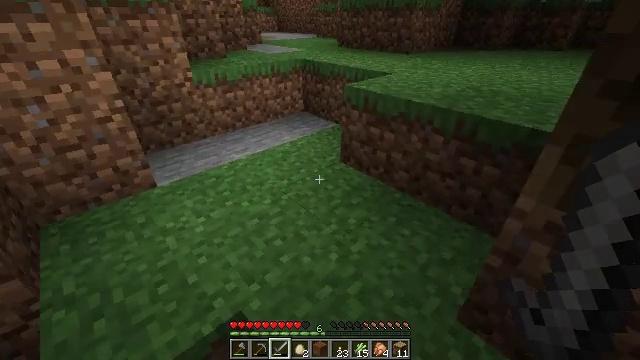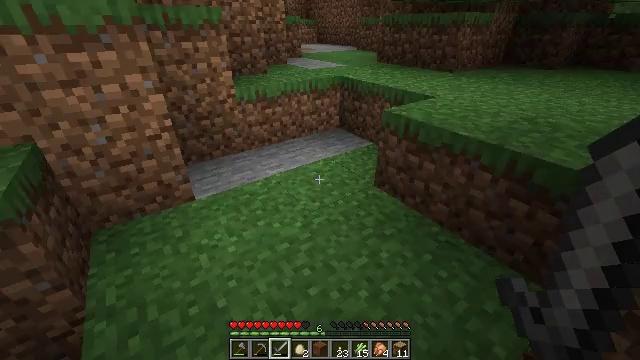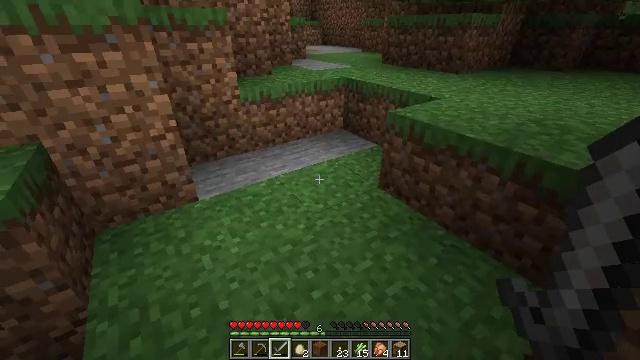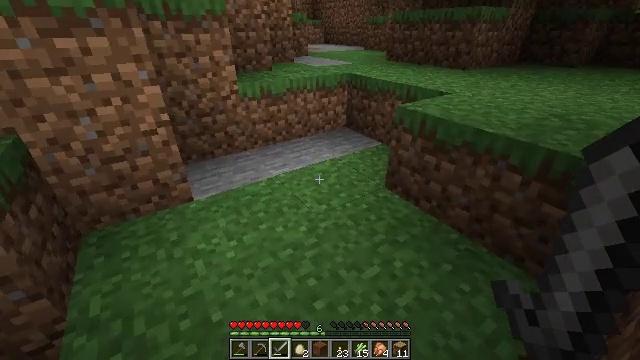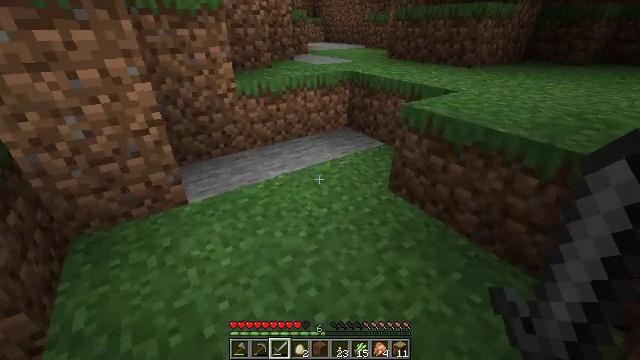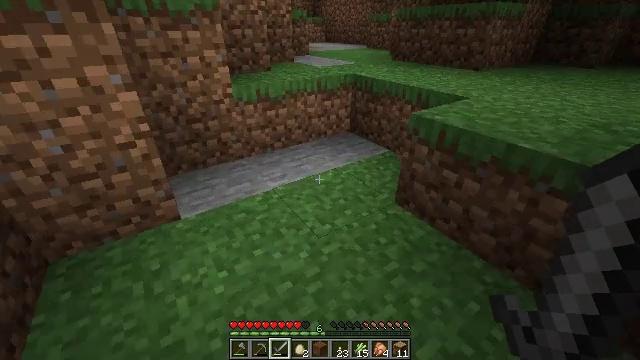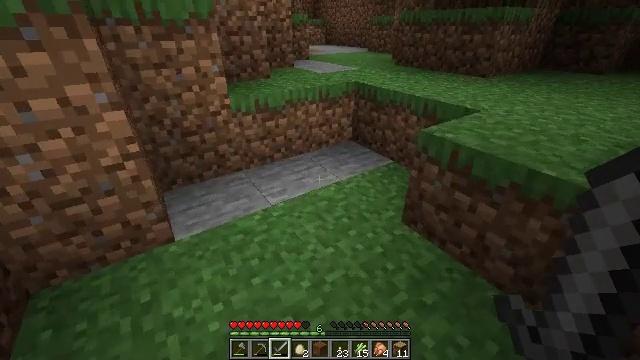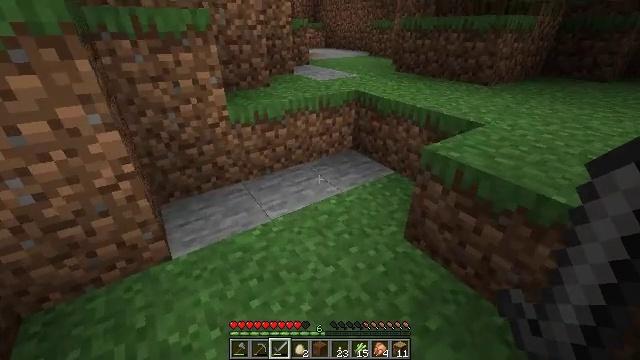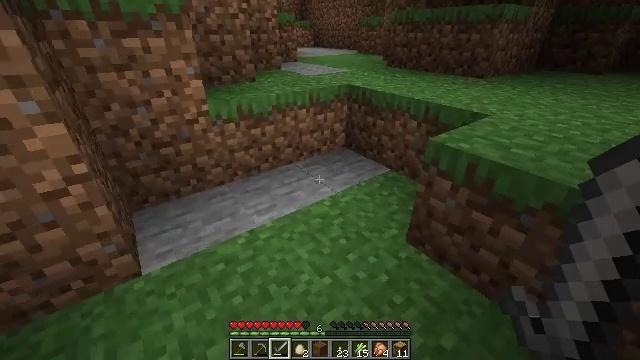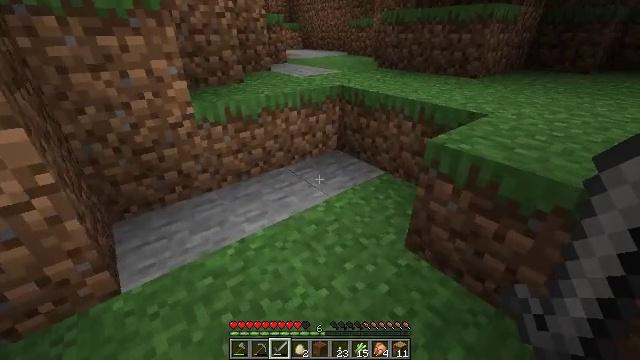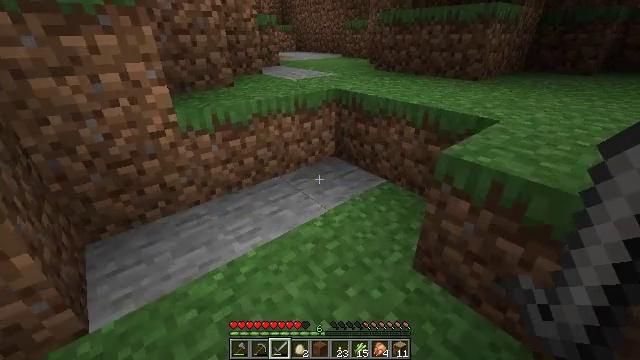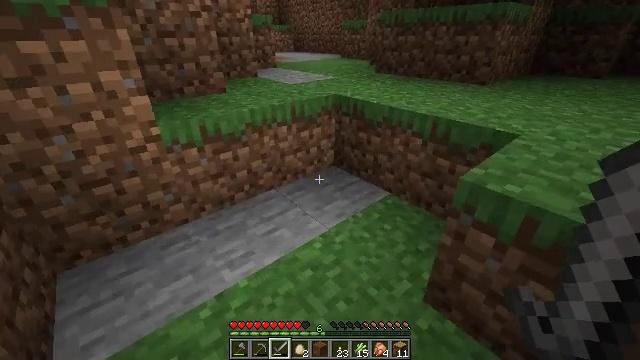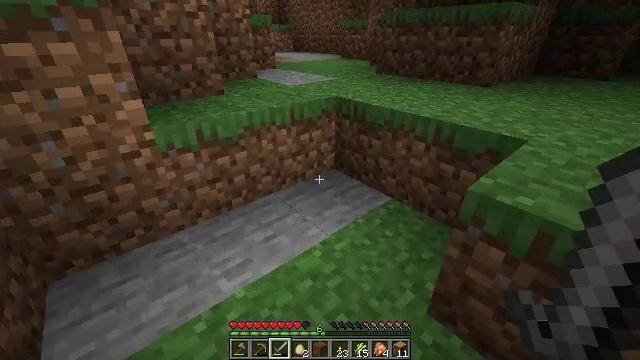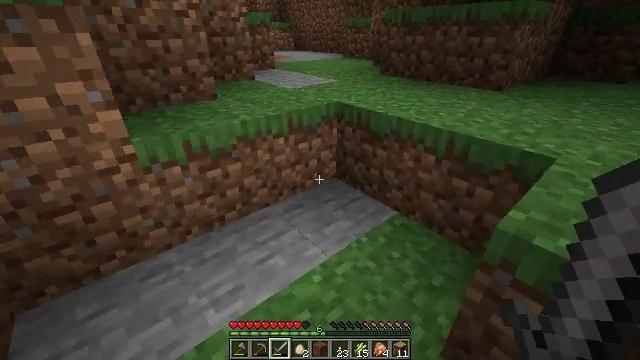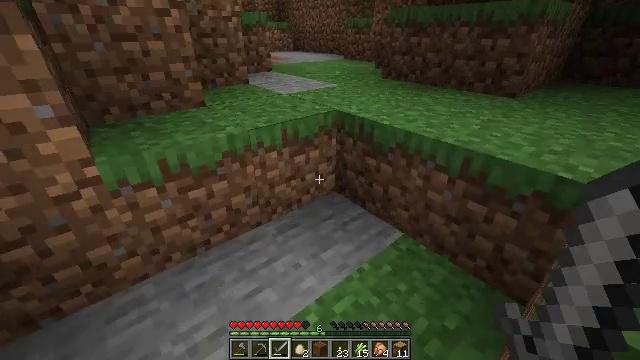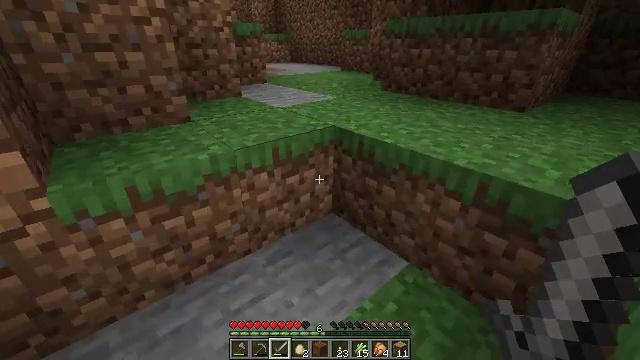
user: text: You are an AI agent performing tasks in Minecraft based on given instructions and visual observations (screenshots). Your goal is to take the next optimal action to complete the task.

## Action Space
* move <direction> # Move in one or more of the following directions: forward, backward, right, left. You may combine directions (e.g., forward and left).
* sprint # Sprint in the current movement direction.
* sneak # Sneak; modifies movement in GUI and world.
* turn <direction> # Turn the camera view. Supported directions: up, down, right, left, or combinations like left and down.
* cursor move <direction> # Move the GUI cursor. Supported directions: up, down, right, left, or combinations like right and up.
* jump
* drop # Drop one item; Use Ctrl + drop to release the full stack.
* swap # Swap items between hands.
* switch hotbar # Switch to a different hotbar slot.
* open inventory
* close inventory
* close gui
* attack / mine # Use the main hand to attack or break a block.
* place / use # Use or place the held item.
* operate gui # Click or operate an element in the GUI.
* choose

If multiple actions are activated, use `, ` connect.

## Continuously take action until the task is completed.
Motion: motion action
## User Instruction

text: Mine the lilac flower.
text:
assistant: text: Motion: move forward, turn left and up
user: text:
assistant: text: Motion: move forward
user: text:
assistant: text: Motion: move forward
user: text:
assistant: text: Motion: move forward
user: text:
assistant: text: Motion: move forward
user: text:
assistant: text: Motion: move forward, jump
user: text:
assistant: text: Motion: move forward, jump
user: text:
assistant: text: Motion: move forward, turn right, jump
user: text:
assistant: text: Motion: move forward, turn right, jump
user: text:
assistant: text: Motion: move forward, turn right
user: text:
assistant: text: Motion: move forward
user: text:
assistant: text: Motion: move forward
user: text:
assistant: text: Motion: move forward
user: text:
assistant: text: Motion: move forward
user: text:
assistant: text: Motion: move forward, turn up
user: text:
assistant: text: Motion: move forward, turn up
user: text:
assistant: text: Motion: move forward, turn left and up
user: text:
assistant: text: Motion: move forward, turn left and up
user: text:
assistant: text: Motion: move forward, turn left and up, jump
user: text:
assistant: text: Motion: move forward, turn left, jump
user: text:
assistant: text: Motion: move forward, turn left and down, jump
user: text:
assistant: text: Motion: move forward, turn left and down
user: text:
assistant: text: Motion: move forward, turn left
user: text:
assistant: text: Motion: move forward and move right, turn left
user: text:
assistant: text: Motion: move forward and move right
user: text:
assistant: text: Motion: move forward and move right
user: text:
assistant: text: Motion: move forward and move right
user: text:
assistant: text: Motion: move forward and move right
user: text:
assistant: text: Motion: move forward and move right
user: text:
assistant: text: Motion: move forward and move right